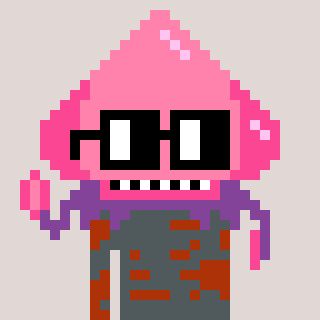
a pixel art character with square black glasses, a squid-shaped head and a hotbrown-colored body on a warm background